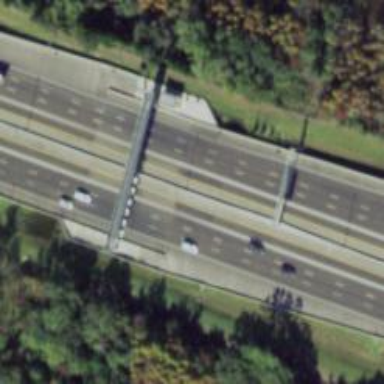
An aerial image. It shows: Toll gantry on the road.